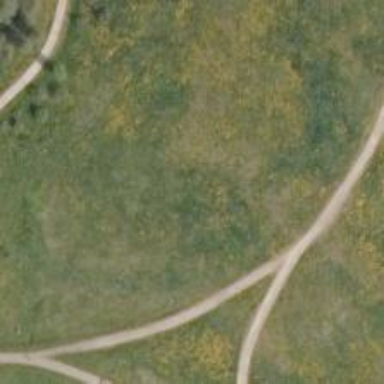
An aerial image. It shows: Lovely park for leisure and relaxation.